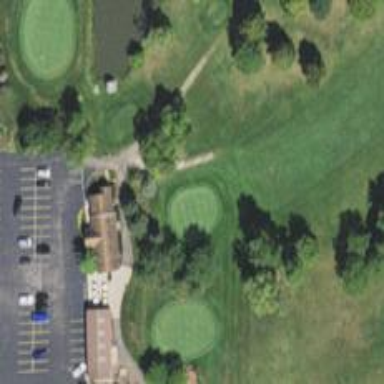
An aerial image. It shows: Golf hole.